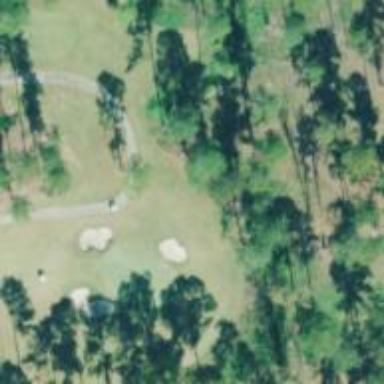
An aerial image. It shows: Golf cartpath that is also road path.